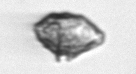
Label: Kryptoperidinium_triquetrum